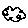
Label: cloud